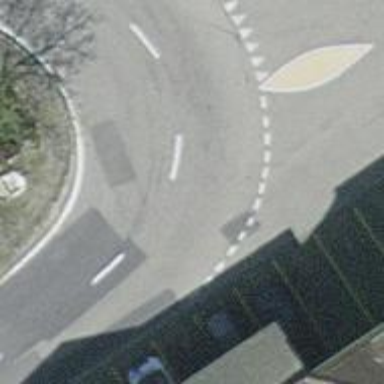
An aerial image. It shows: Tertiary road with asphalt surface and lane on the right for sidewalk.